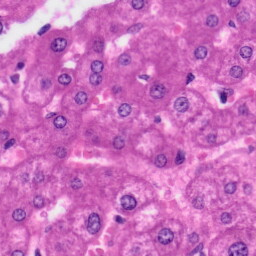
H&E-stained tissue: Liver